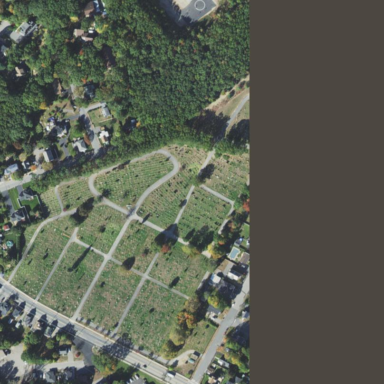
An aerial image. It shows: Cemetery with historical significance.